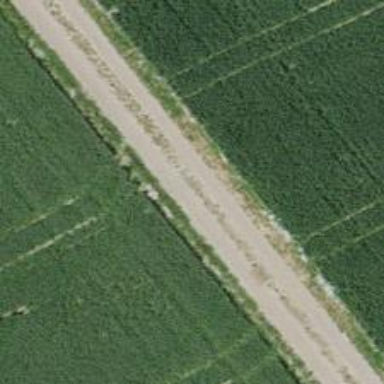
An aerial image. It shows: Dirt track road.